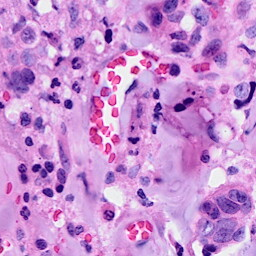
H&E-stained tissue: Breast